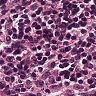
Metastatic tissue present: yes